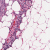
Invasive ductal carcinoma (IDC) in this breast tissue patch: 1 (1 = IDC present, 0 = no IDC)